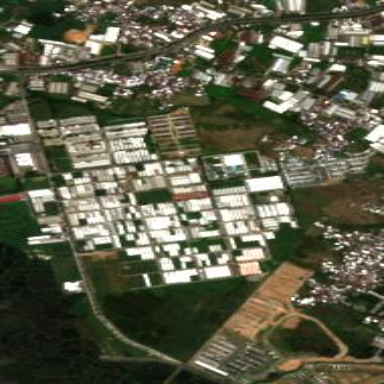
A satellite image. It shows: Industrial area featuring warehouse.